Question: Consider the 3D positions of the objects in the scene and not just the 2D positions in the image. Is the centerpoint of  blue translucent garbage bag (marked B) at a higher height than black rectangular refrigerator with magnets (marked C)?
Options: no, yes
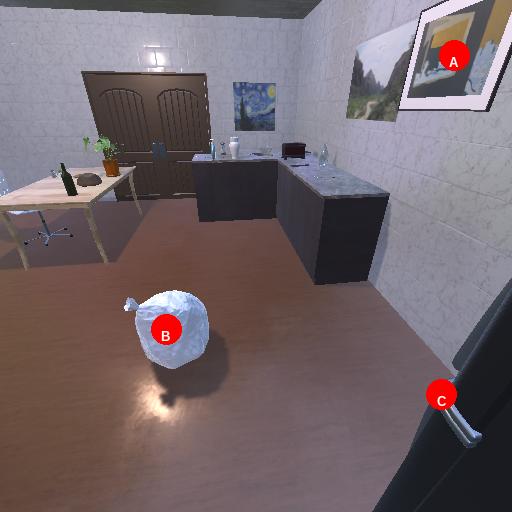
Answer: no